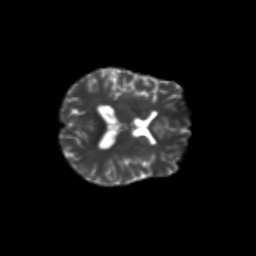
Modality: T2w
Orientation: axial
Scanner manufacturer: siemens
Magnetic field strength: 3 T
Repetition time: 9.2 s
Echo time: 0.084 s